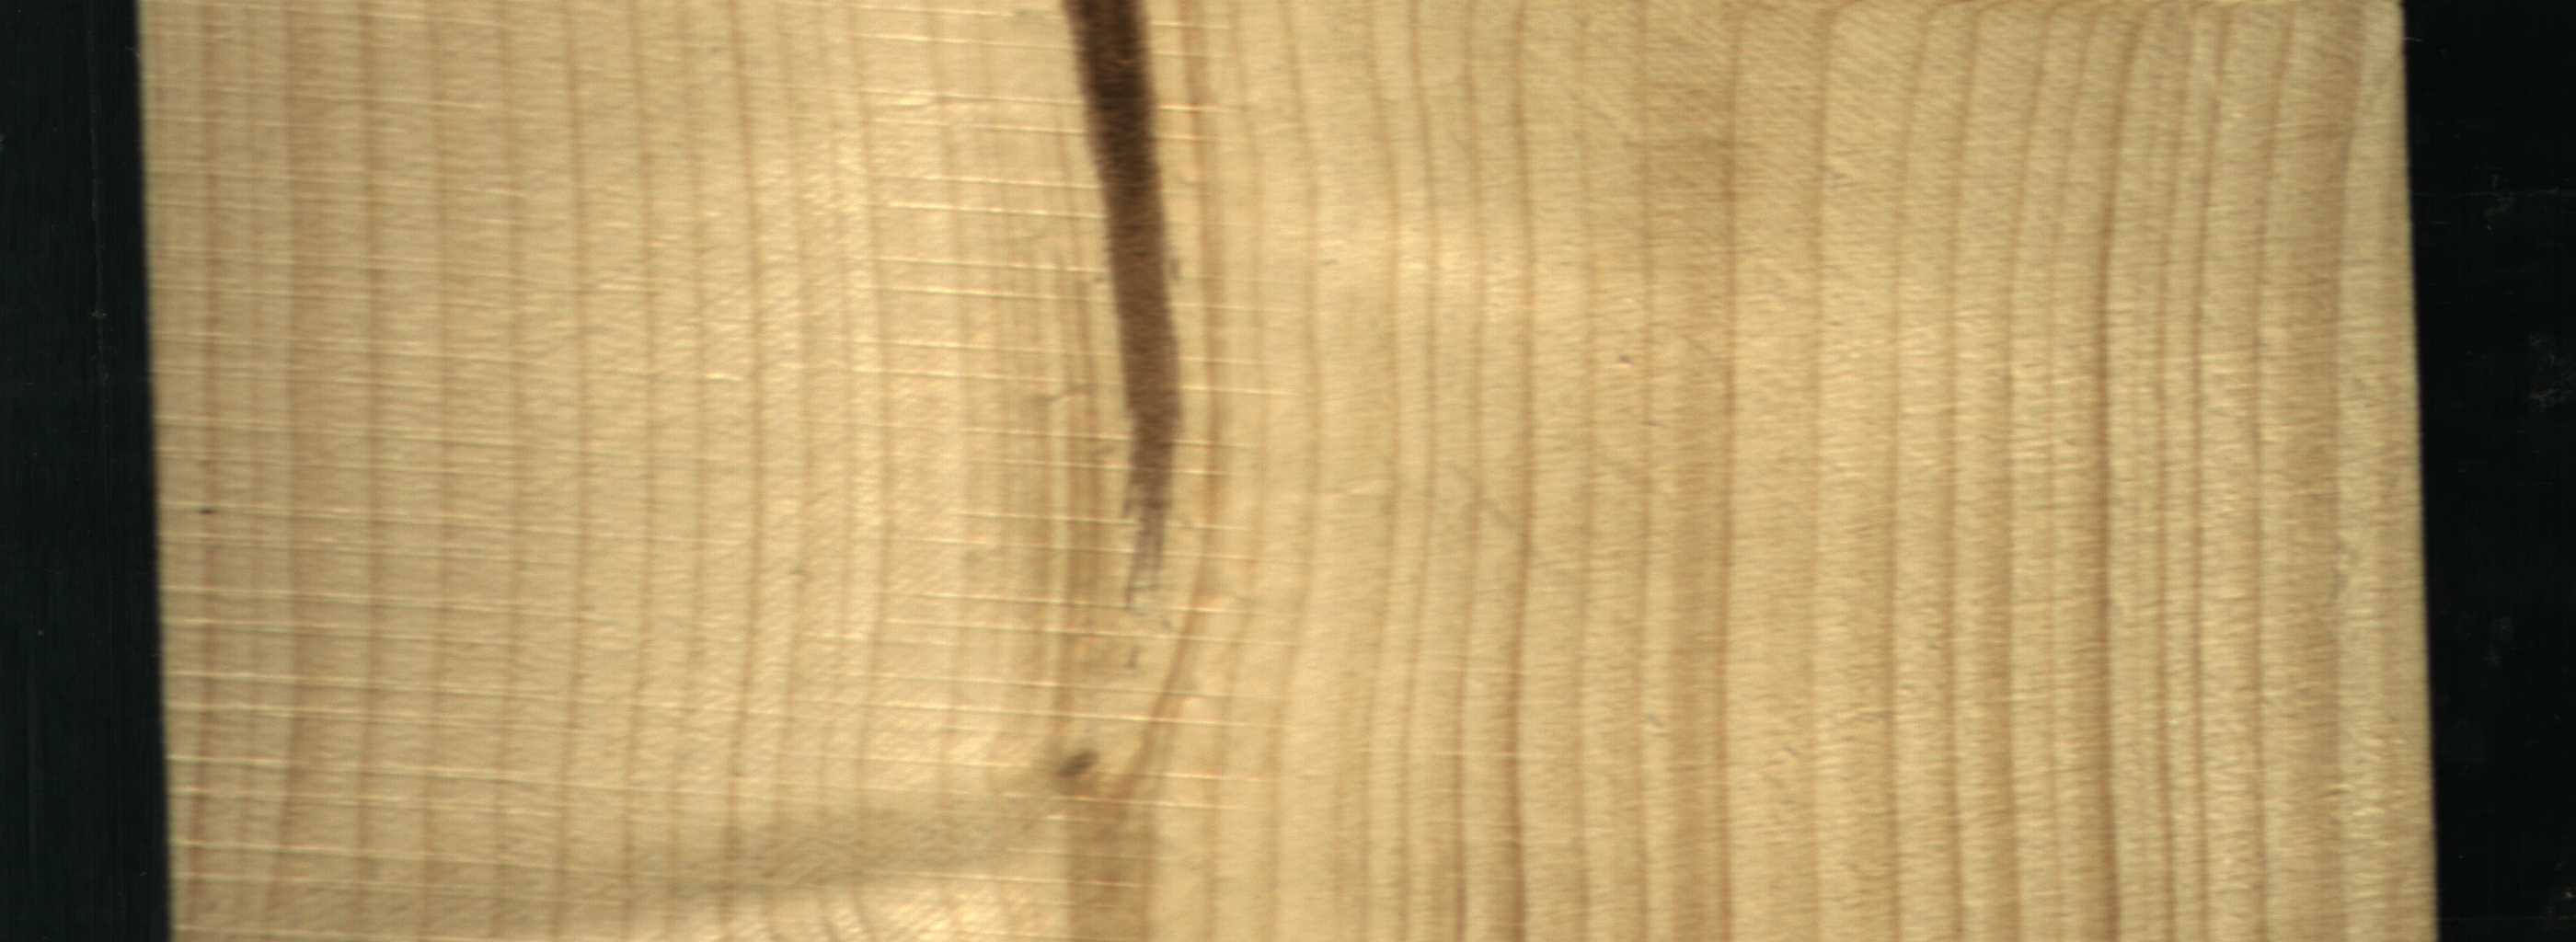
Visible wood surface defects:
Marrow